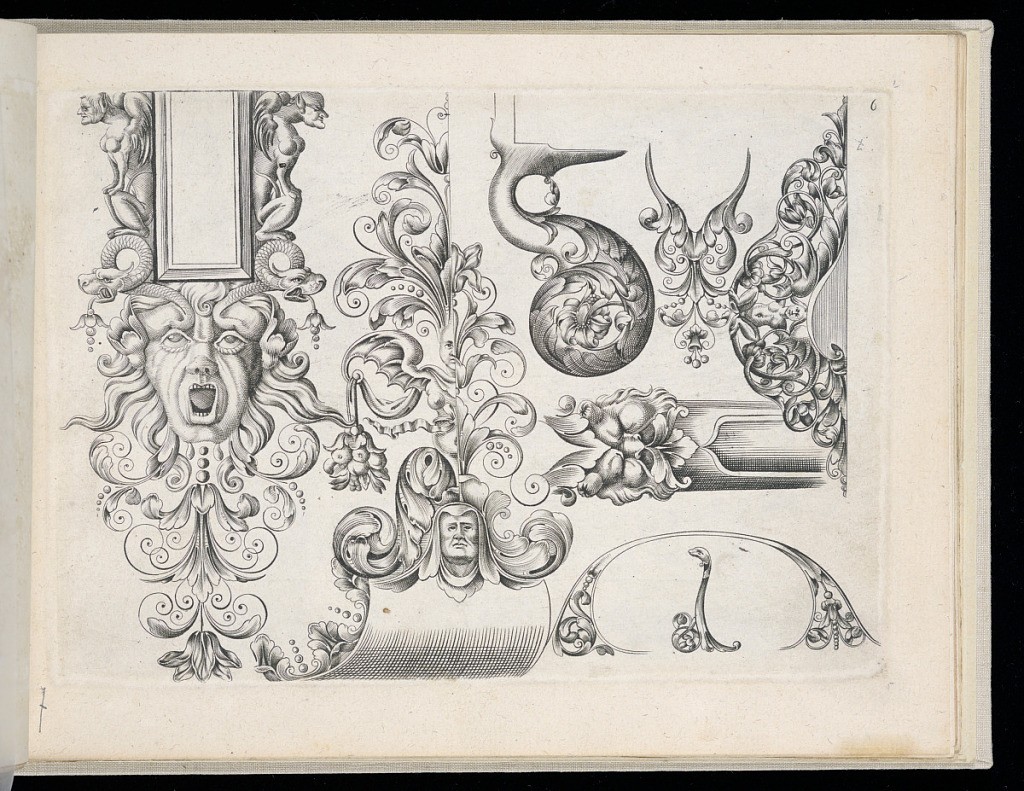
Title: Designs for Gun Parts and Ornament
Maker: Thobie Tourneur, Le Thuraine, French, active ca. 1630 – ca. 1690
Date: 1660
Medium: Engraving on laid paper
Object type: Print
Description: Designs for gun parts (trigger, and ornament) decorated with grotesque ornaments, mascarons (masks), fantastical animals, snakes, sphynx, fruit, scrolling leaves (rinceaux), rosettes, and fleurons. The plate is numbered.